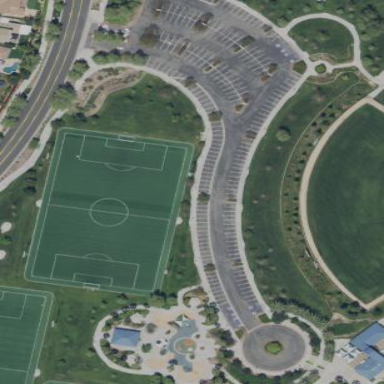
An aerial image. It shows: Artificial turf soccer pitch for leisure sport activities.